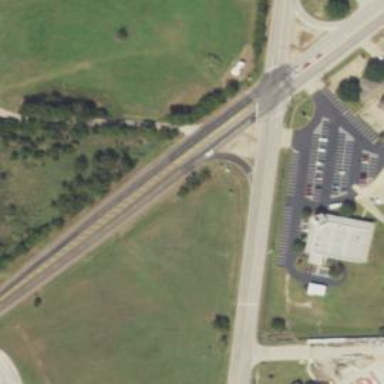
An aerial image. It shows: Secondary link road.